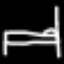
Label: bed